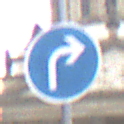
Verkehrszeichen: VorgeschriebeneFahrtrichtungRechts
Umgebung: Outdoor, Urban
Tageszeit: Midday
Wetter: Overcast
Licht: Natural
Jahreszeit: NotSpecified
Kontrast: LowContrast